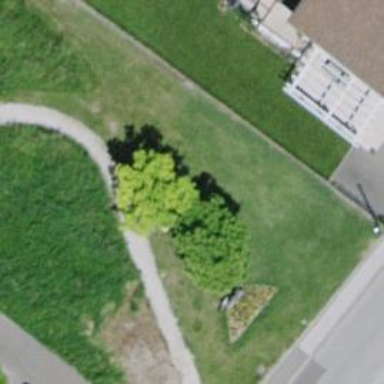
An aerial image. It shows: Brown bench.